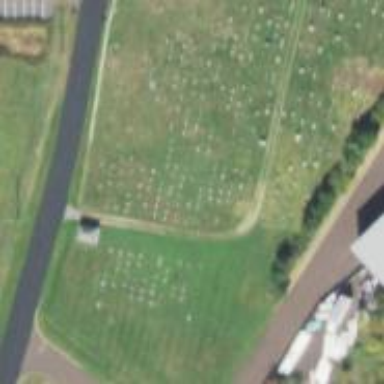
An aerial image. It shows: Cemetery.